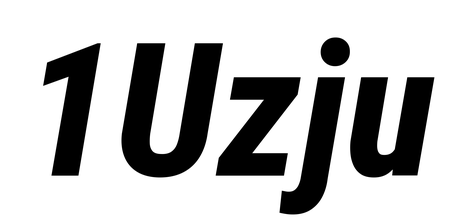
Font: Roboto-Italic_Condensed_ExtraBold_Italic